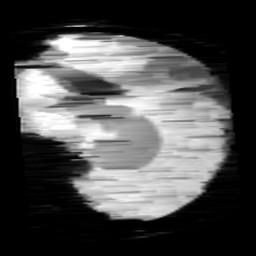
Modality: minIP
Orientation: sagittal
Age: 11
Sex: female
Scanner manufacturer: siemens
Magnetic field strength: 3 T
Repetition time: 0.027 s
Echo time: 0.02 s